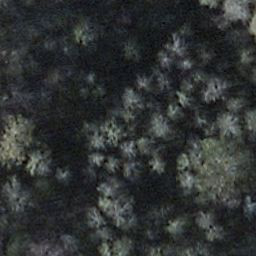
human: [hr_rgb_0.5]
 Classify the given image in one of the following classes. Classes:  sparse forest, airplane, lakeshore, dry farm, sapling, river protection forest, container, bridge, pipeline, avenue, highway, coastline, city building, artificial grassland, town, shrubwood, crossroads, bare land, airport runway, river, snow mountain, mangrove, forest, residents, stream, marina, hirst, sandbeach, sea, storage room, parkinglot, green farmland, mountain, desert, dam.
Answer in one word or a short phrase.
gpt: shrubwood